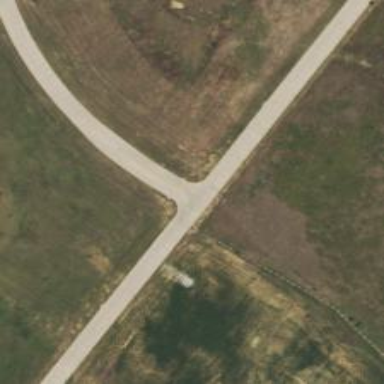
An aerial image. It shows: Tertiary road.